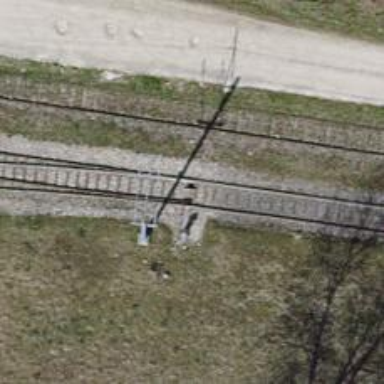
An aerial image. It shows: Railway switch.